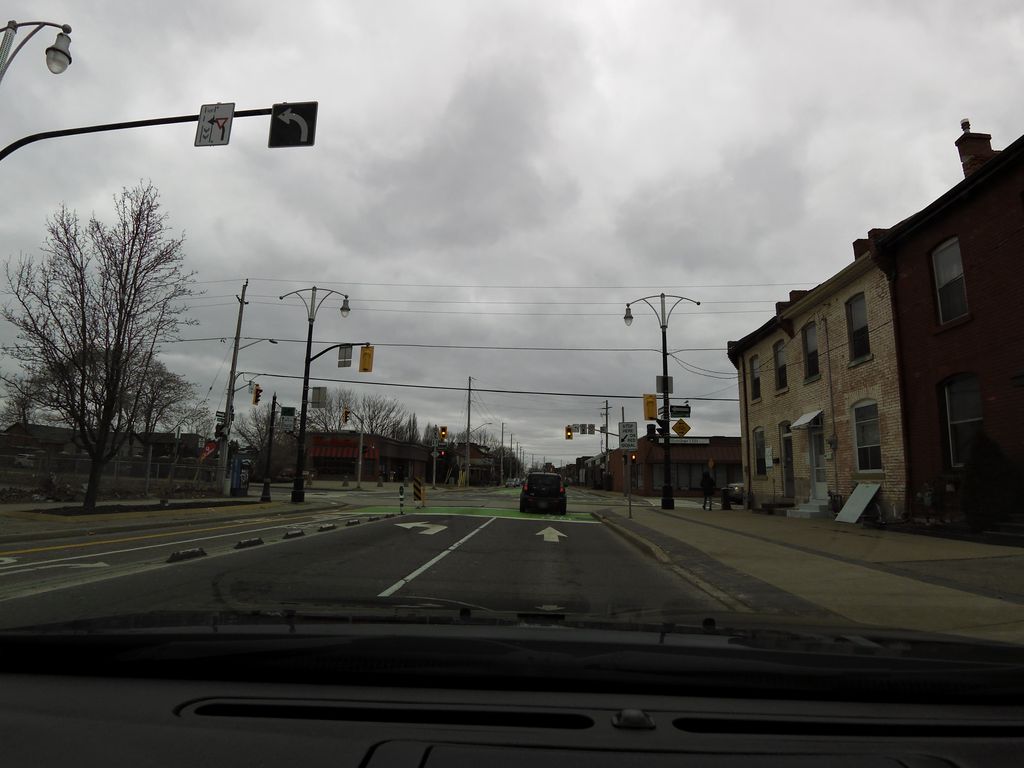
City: hamilton